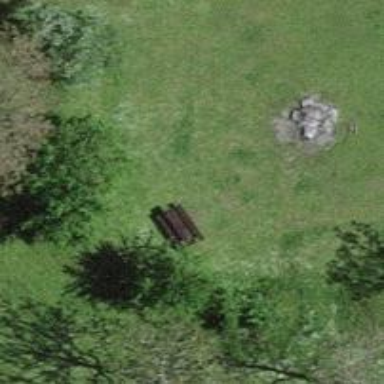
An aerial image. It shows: Picnic site for tourists.